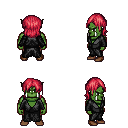
a pixel art fantasy rpg character, male body template, orc, green skin, gray robe, gold greaves, ruby red long bangs hairstyle, brown shoes, four views (front, back, left, right), 2x2 character sprite sheet, small pixel art, hard edges, no anti-aliasing